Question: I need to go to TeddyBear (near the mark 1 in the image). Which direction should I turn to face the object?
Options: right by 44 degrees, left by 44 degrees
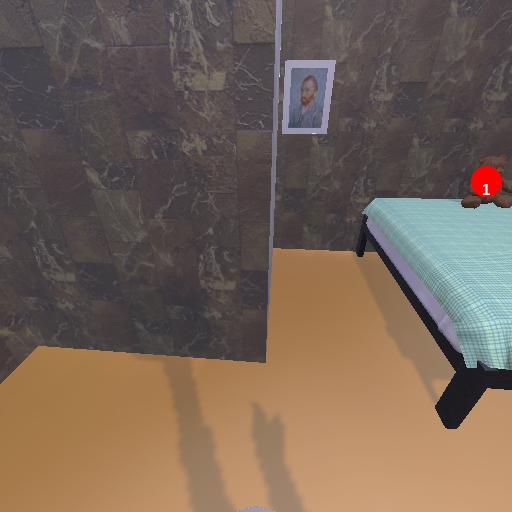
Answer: right by 44 degrees